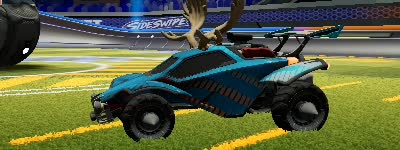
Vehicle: octane